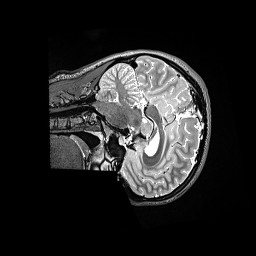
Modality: T2w
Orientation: sagittal
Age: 22
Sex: female
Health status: ill
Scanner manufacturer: siemens
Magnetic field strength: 3 T
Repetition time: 3.2 s
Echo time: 0.564 s